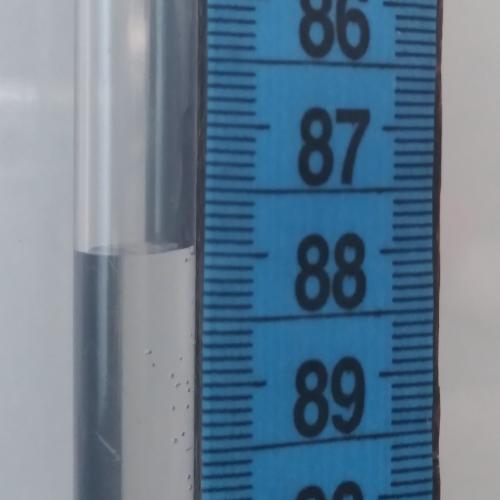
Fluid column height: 88.0 cm